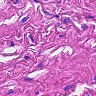
Metastatic tissue present: no